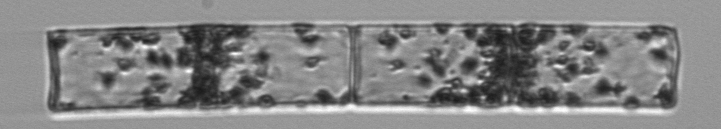
Label: Guinardia_flaccida